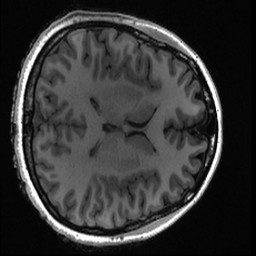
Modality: T1w
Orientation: axial
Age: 27
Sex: female